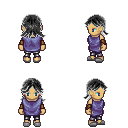
a pixel art fantasy rpg character, female body template, human, tanned skin, chain tabard jacket, metal pants, gray loose hair, leather bracers, white slippers, four views (front, back, left, right), 2x2 character sprite sheet, small pixel art, hard edges, no anti-aliasing